Question: I'm new to Django and I've been trying to make so small app after reading the tutorial but I can't figure out what's wrong with my code.
What I'm trying to do is listing all the database entries of a model called project using a ListView with a form below it (using the same view) that the user can use to filter the entries to be shown by means of submitting data in text fields.
I managed to make that work, and it looks like this:

However, once the user clicks the "Filter results" button providing some filtering pattern on the textfields (let's say, filter by name = "PROJECT3", leaving the other fields blank), instead of rendering a page with the filtered data and the form below it, which is my intention, it just returns a white page.
Can anyone please explain me what is wrong with my code?
Here are the relevant parts:
forms.py
'''
class FilterForm(forms.Form):
pjt_name = forms.CharField(label='Name', max_length=200, widget=forms.TextInput(attrs={'size':'20'}))
pjt_status = forms.CharField(label='Status', max_length=20, widget=forms.TextInput(attrs={'size':'20'}) )
pjt_priority = forms.CharField(label='Priority', max_length=20, widget=forms.TextInput(attrs={'size':'20'}))
pjt_internal_sponsor = forms.CharField(label='Int Sponsor', max_length=20, widget=forms.TextInput(attrs={'size':'20'}))
pjt_external_sponsor = forms.CharField(label='Ext Sponsor', max_length=20, widget=forms.TextInput(attrs={'size':'20'}))
'''
views.py
'''
from App.models import Project
from django.views.generic import ListView
from django.shortcuts import render
from django.template import RequestContext
from App.forms import FilterForm
class ProjectListView(ListView):
context_object_name = 'project_list'
template_name='App/index.html'
def get_context_data(self, **kwargs):
context = super(ProjectListView, self).get_context_data(**kwargs)
if 'filter_form' not in context:
context['filter_form'] = FilterForm()
return context
def get_queryset(self):
form = FilterForm(self.request.GET)
if form.is_valid():
name = form.cleaned_data['pjt_name']
i_sp = form.cleaned_data['pjt_internal_sponsor']
e_sp = form.cleaned_data['pjt_external_sponsor']
status = form.cleaned_data['pjt_status']
pri = form.cleaned_data['pjt_priority']
return send_filtered_results(name, i_sp, e_sp, status, pri)
else:
return Project.objects.order_by('-project_creation_date')[:5]
def send_filtered_results(name, i_sp, e_sp, status, pri):
return Project.objects.filter(project_name__in=name,internal_sponsor_name__in=i_sp, external_sponsor_name__in=e_sp, project_status__in=status, project_priority__in=pri).exclude(alias__isnull=True).exclude(alias__exact='')
'''
urls.py
'''
from django.conf.urls import patterns, url
from App.views import ProjectListView
from django.views.generic import DetailView
from App.models import Project, Task
urlpatterns = patterns('',
url(r'^$',
ProjectListView.as_view())
'''
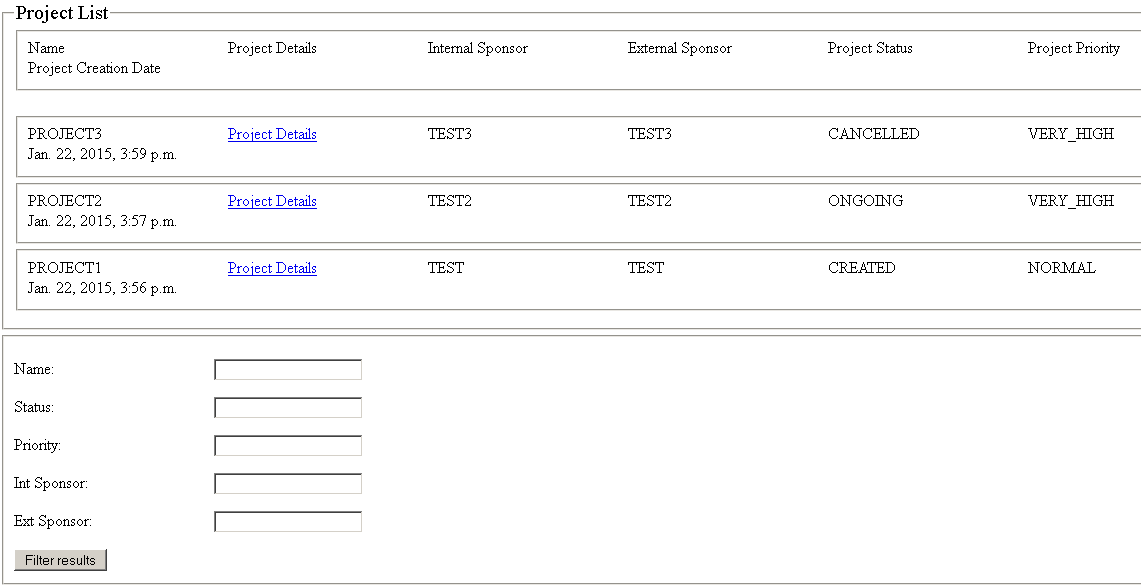
Answer: The answer is in your response/status code:
> After doing that I get a white page and runserver returns [23/Jan/2015 00:21:09] "POST /App/ HTTP/1.1" 405 0
You're POSTing to a view that has no POST handler. be getting an error saying so, but the 405 means method not allowed.
Add a 'post' method to your 'CBV'. Django class based views map request method to functions, so a 'GET' is handled via 'CBV.get', 'POST' via 'CBV.post'
For demonstration purposes, add:
'''
# essentially, mirror get behavior exactly on POST
def post(self, *args, **kwargs):
return self.get(*args, **kwargs)
'''
And change your form handler to pull from 'request.POST' not 'request.GET'.
'''
form = FilterForm(self.request.POST)
'''
I suggest you start using 'print()'s or 'log' to start seeing what's happening. 'request.GET' should be empty, as.. you're not using GET parameters. That data will be in 'request.POST'.